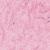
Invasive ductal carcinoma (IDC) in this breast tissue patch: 0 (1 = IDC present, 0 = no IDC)